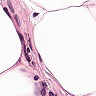
Metastatic tissue present: no